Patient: sex M, age 65
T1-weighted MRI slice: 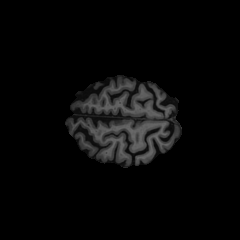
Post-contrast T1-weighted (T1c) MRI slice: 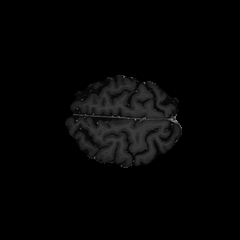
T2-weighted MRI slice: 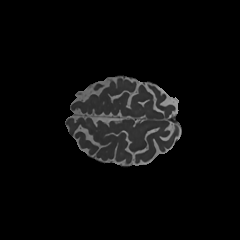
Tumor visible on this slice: no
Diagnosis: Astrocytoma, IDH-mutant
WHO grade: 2